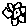
Label: flower